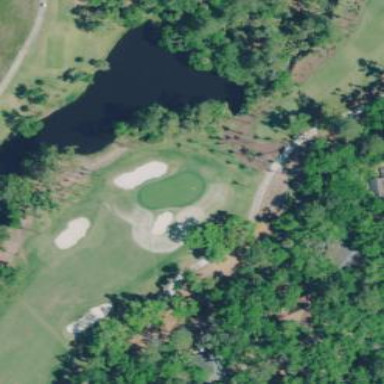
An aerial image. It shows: Sand bunker on golf course.